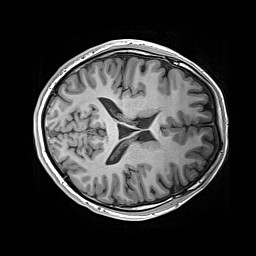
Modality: T1w
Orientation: axial
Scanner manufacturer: siemens
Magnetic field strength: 3 T
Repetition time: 2.2 s
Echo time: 0.00244 s